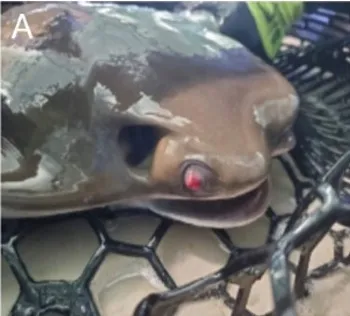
Photographs of the right eye of a cownose ray (Rhinoptera bonasus) at the time of confirmed monogenean ocular infestation (A) Axial corneal perforation with associated prolapsed hemorrhagic uveal tissue.
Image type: medical_photograph (other_medical_photograph)